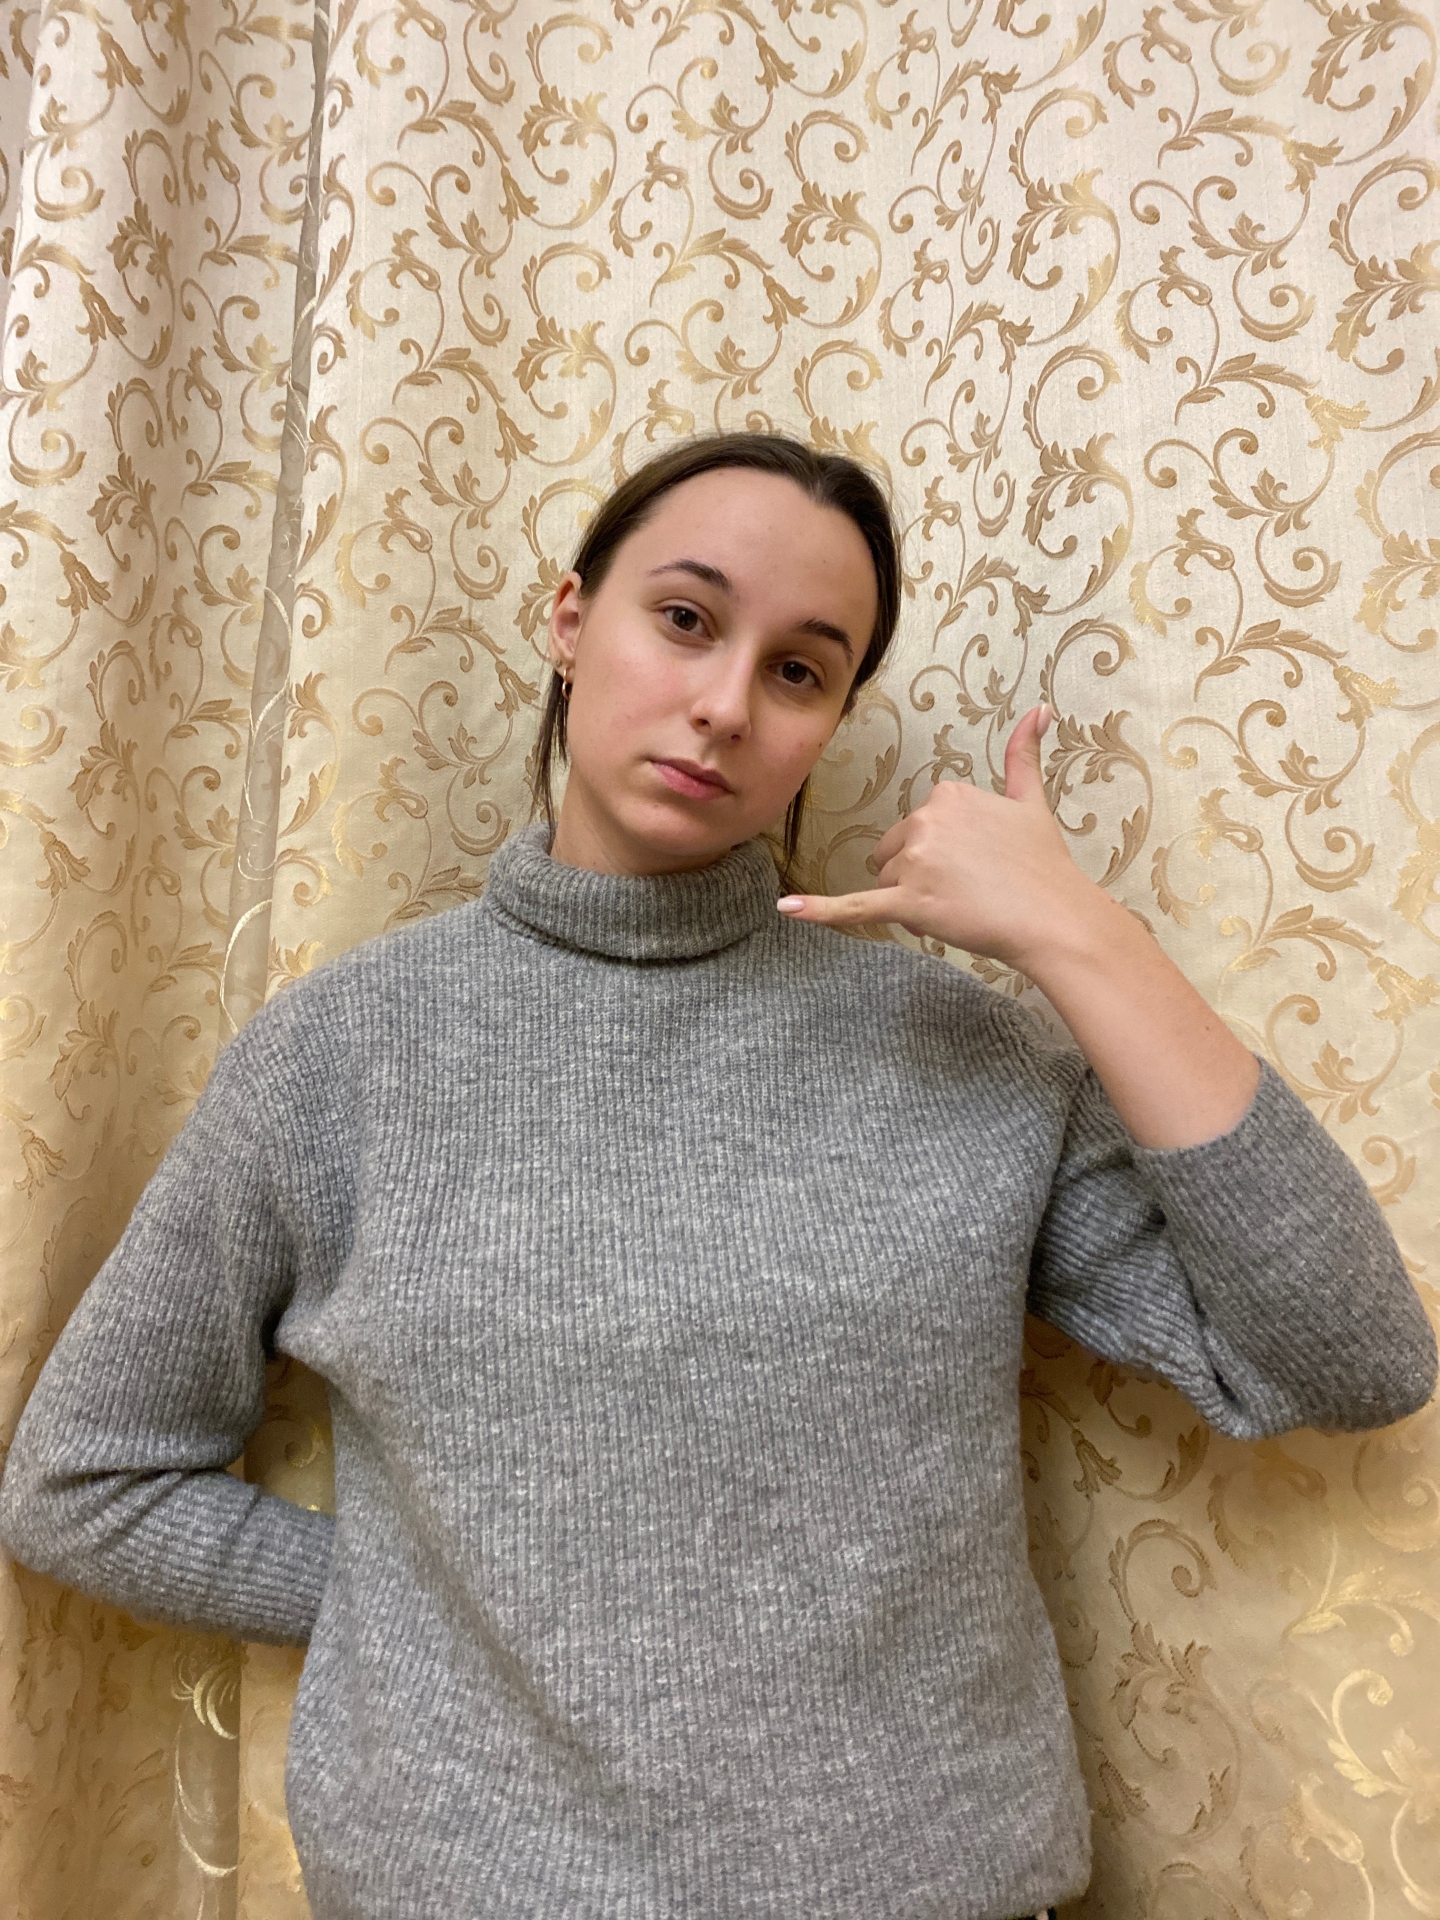
Label: clear